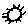
Label: sun